Brain MRI, t2w sequence, axial 2D slice.
Patient: age 52, sex M, weight 78 kg, height 1.78 m
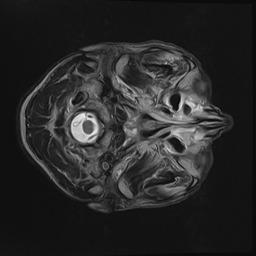